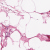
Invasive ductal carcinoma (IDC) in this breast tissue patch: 0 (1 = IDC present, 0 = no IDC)